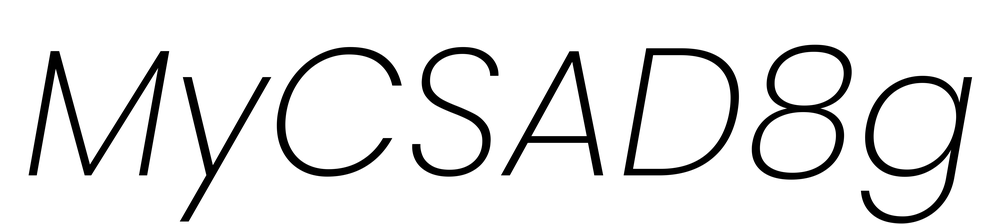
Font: Poppins-ExtraLightItalic